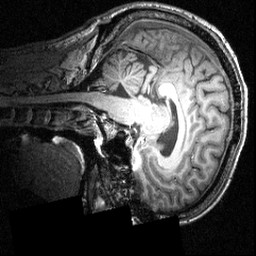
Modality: T1w
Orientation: sagittal
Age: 26
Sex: male
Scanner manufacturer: siemens
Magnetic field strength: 3.951 T
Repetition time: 1.5 s
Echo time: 0.00335 s